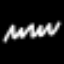
Label: squiggle